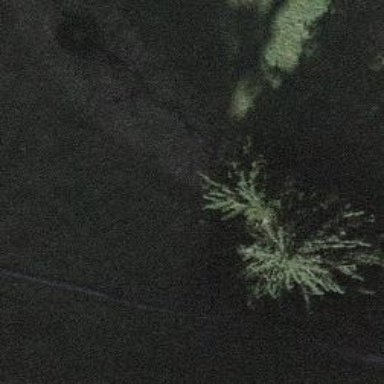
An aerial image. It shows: Culvert tunnel.